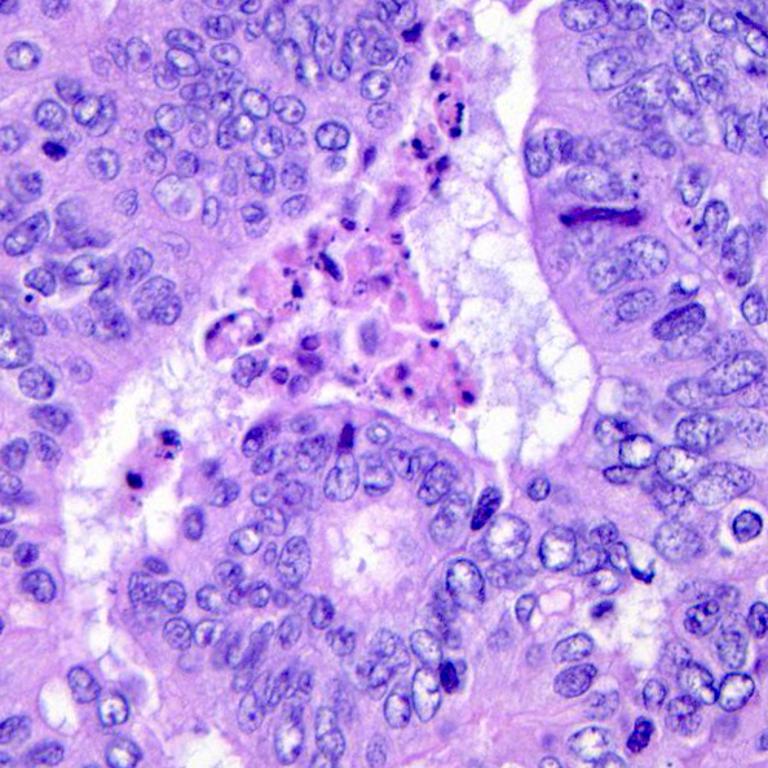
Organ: colon
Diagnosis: adenocarcinomas